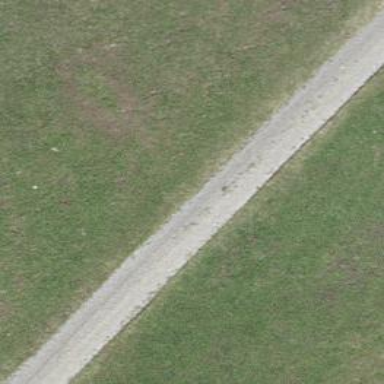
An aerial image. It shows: Track on the ground with grade 2 tracktype.